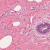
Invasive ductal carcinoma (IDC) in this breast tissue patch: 0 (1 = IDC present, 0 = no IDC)